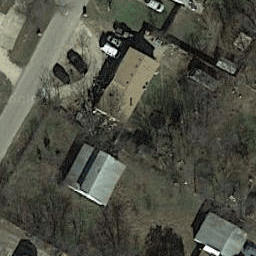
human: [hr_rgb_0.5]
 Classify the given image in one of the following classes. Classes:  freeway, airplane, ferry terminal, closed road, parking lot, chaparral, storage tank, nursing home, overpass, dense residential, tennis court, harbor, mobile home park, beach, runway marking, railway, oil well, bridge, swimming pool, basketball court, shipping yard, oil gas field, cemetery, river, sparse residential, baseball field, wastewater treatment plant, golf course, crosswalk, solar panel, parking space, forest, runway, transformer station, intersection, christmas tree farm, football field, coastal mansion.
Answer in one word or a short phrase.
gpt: sparse residential